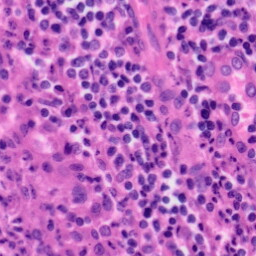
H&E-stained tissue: Tonsil